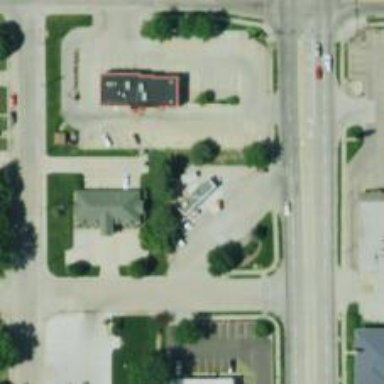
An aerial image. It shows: Convenience shop.